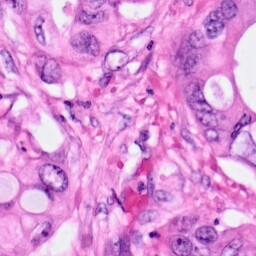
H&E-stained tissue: Pancreatic